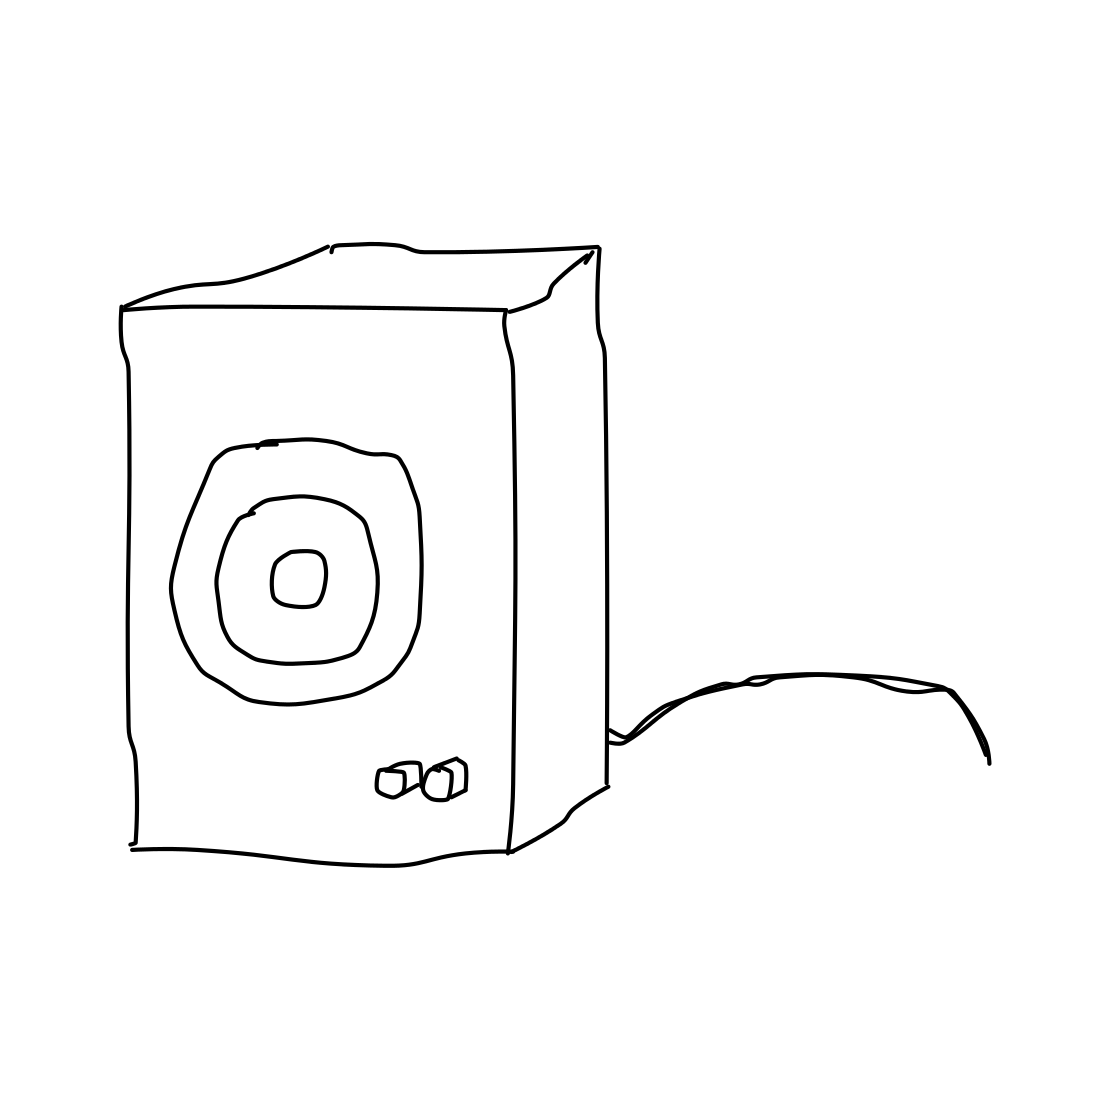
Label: loudspeaker